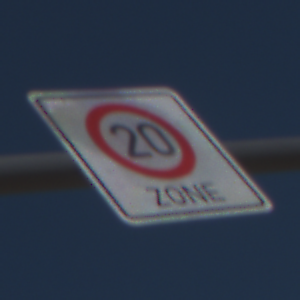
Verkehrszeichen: BeginnZone20
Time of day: MorningAfternoon
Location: Outdoor (Suburban)
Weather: PartlyCloudy
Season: NotSpecified
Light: Natural